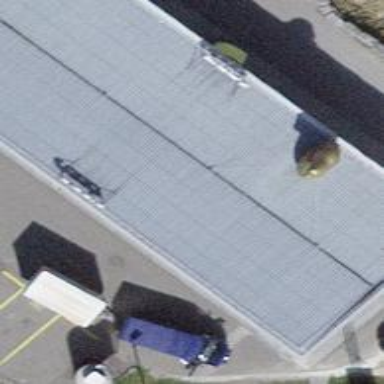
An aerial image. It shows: View of roof of building.